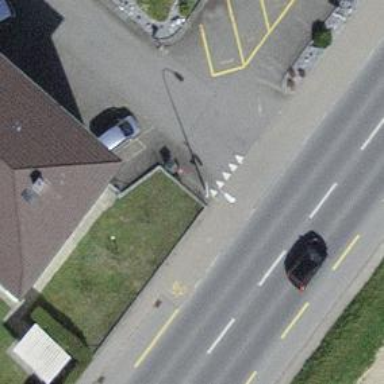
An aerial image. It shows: Road with "give way" sign.